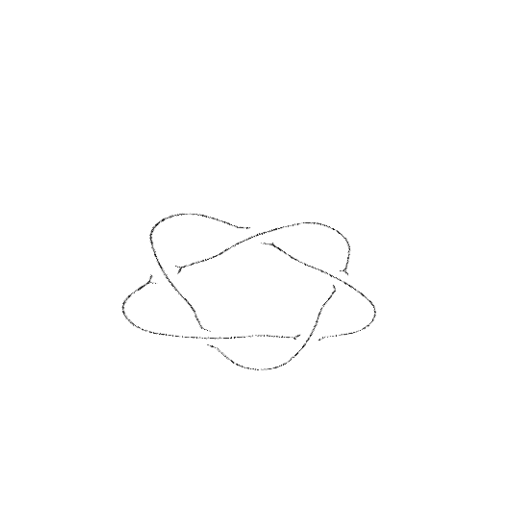
Crossing number: 5